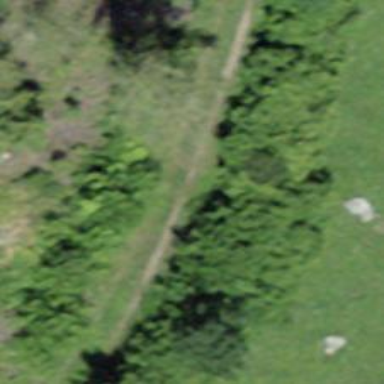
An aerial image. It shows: Track with very rough surface.